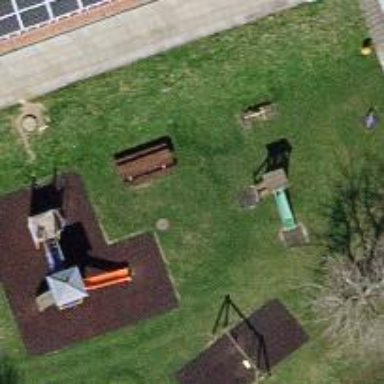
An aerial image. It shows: Picnic table located in leisure land area.